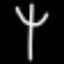
Label: fork